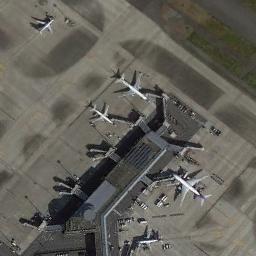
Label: airplane